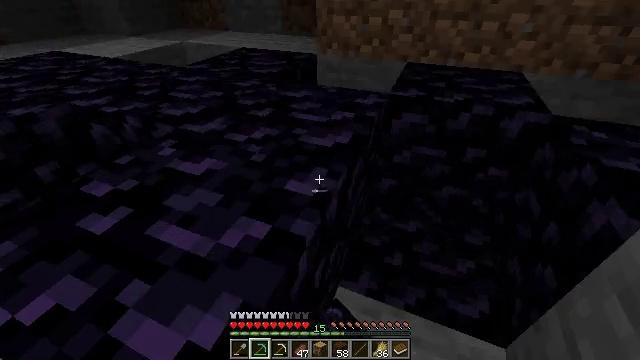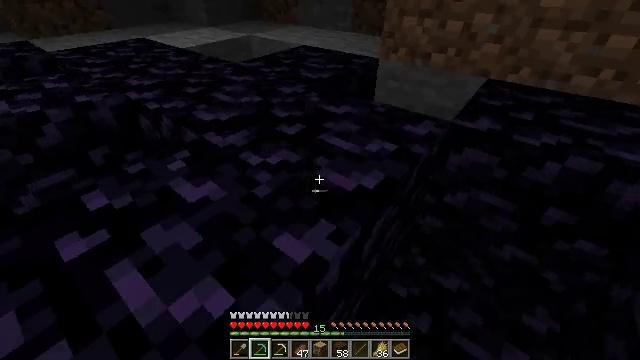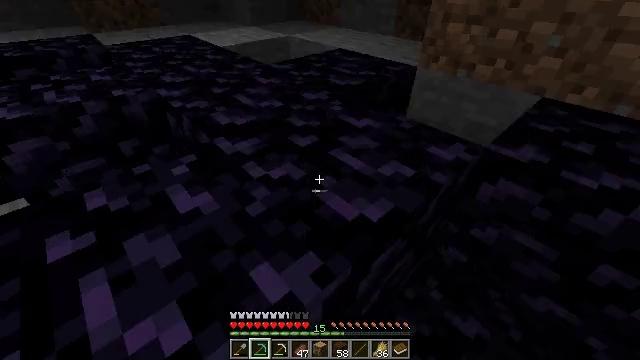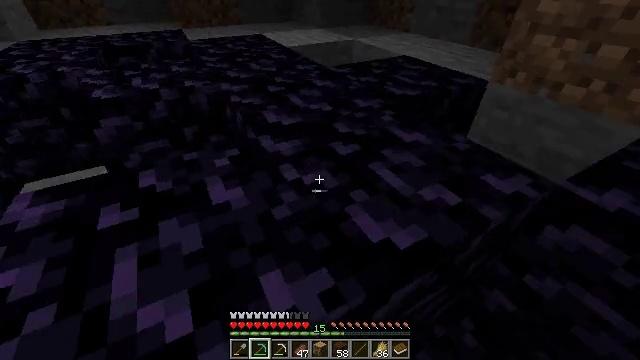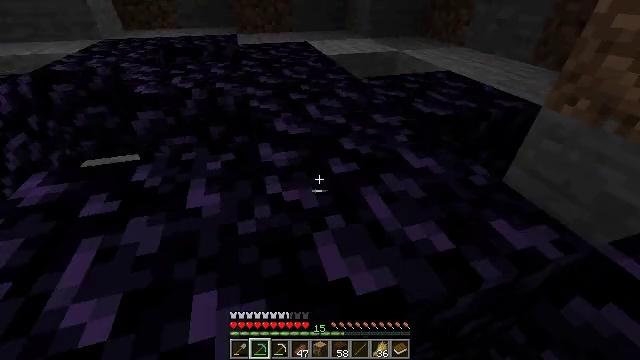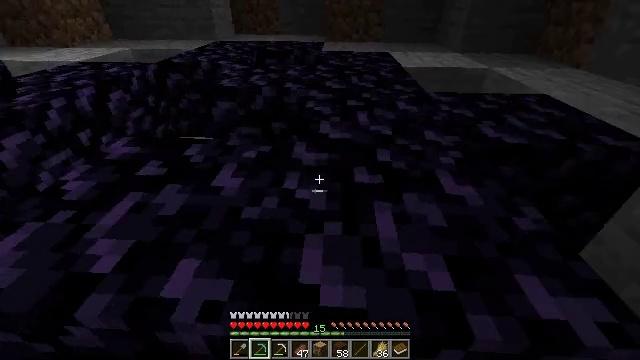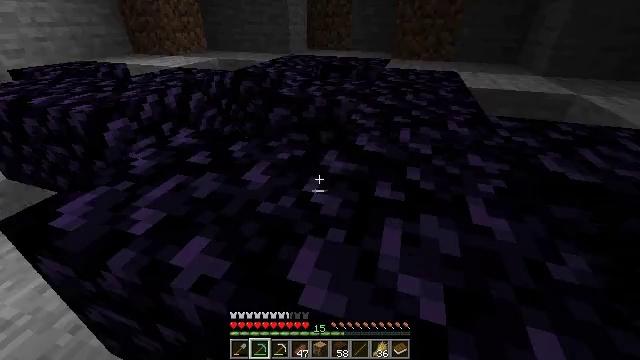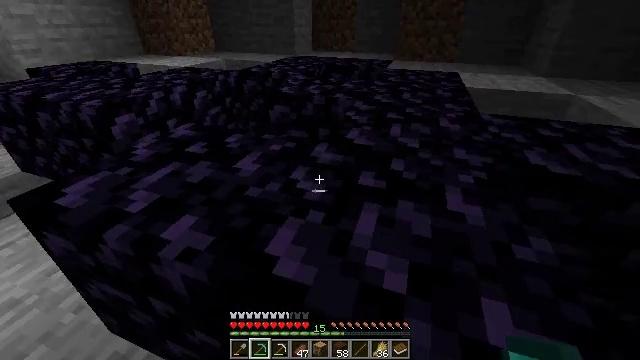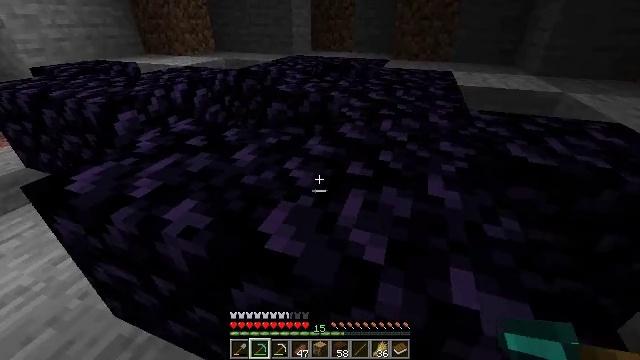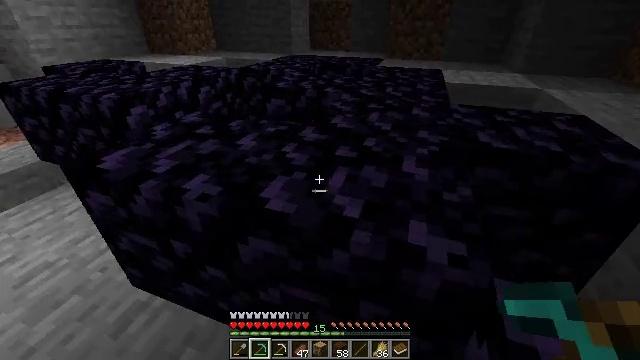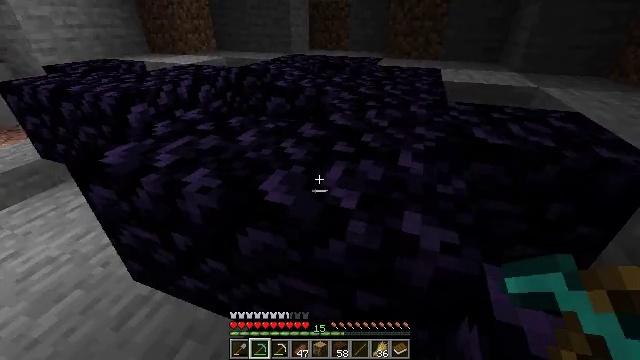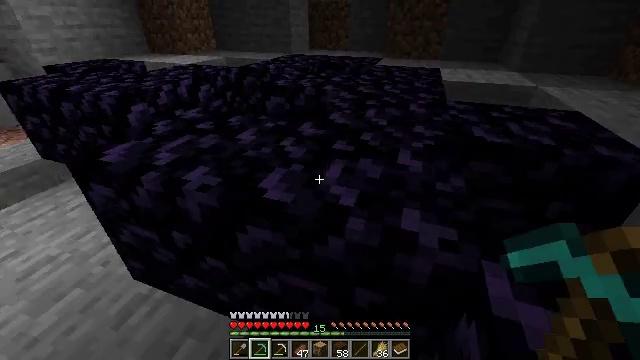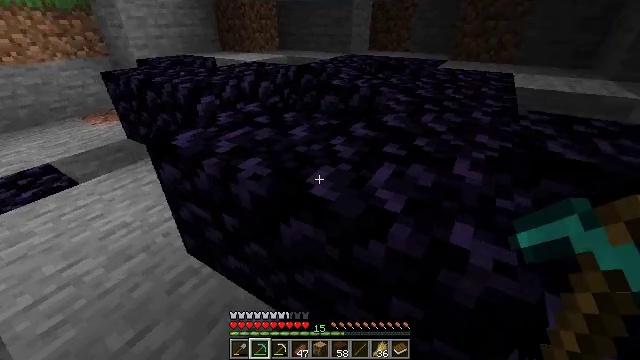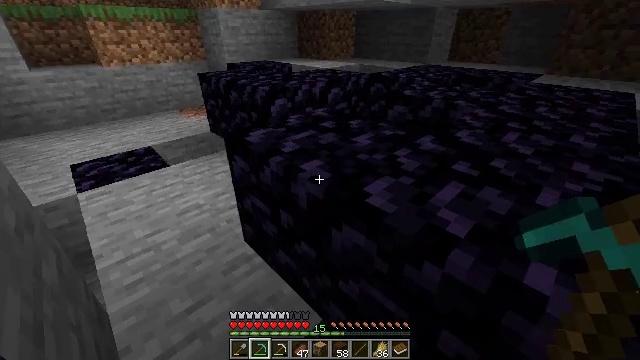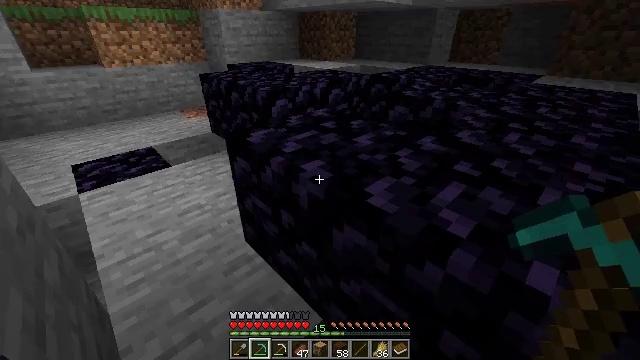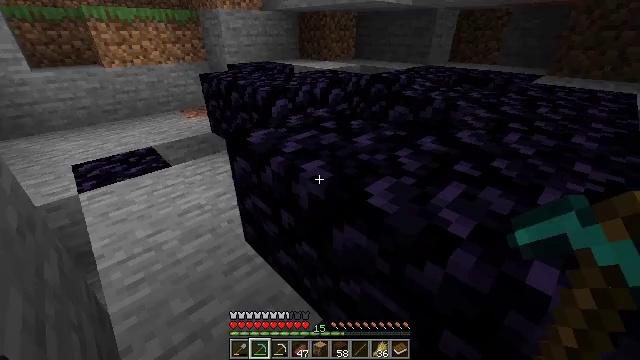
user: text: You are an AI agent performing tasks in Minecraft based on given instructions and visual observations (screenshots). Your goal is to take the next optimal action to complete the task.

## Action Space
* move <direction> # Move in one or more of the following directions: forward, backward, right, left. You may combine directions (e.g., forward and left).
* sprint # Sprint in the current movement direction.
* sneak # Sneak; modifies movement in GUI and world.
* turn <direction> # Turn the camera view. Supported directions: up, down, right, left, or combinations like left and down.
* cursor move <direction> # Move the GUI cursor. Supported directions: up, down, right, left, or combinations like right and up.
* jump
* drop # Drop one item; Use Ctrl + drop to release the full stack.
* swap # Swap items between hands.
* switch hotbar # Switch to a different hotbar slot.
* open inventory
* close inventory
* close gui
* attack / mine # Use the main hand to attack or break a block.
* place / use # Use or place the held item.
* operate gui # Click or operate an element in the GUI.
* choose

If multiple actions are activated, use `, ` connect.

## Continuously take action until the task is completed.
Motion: motion action
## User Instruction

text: Mine the tough obsidian.
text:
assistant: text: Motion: move forward and move right, turn left and down
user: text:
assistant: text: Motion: move forward and move right, turn left
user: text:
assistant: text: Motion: move forward and move right, turn left
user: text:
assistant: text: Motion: move right, turn left and up
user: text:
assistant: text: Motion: move right, turn left and up
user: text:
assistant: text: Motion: turn left and up
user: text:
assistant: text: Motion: move back, turn left
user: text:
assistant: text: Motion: move back
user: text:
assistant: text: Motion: move back
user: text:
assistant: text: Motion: no_op
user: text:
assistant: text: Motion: no_op
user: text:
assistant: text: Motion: turn left
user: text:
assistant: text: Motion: turn left and up
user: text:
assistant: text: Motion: no_op
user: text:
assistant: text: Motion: no_op
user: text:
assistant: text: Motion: attack / mine
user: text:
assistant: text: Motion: attack / mine
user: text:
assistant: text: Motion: attack / mine
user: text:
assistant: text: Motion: attack / mine
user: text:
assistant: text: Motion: attack / mine
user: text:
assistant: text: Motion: attack / mine
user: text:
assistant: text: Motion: attack / mine
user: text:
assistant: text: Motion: attack / mine
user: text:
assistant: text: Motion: attack / mine
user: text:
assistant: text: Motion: move forward, attack / mine
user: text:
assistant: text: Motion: move forward, attack / mine
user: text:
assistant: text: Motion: move forward, attack / mine
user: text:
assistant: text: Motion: turn right and down, attack / mine
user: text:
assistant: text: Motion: turn right and down, attack / mine
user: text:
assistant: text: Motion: turn right, attack / mine